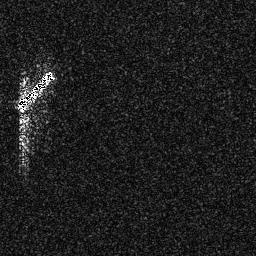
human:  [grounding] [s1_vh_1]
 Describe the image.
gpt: In the satellite image, there is  <ref>1 large ship </ref> <box>[[5, 26, 21, 43, 0]]</box> located at left.